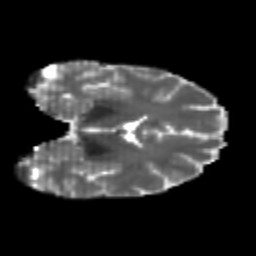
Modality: T2w
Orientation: coronal
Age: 23
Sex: female
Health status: healthy
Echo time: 0.074 s